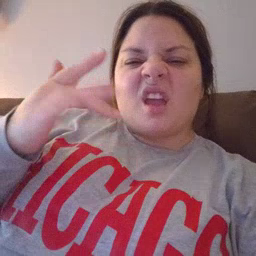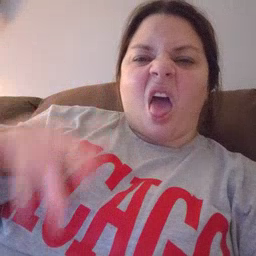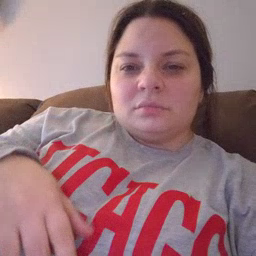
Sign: yucky